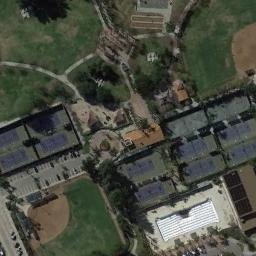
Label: tennis_court